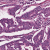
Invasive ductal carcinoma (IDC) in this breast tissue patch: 1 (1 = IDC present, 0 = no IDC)